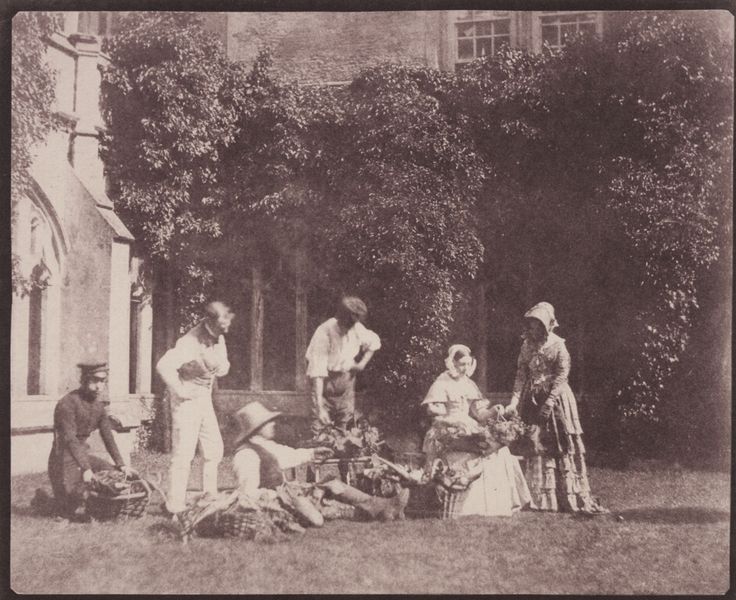
Titel: Die Obsthändler
Künstler: William Henry Fox Talbot
Standort: Lacock (UK)
Institution: Sammlung Lacock
Schlagwörter: baum, gruppe, laub, mann, schatten, weiß, bäume, frauen, menschen, sitzen, blumen, damen, fenster, frau, grau, hell, hut, hüte, kleid, kleider, licht, männer, schwarz, szene, anlage, dame, gebäude, gras, haus, rasen, tuch, wiese, gesellschaft, haube, herren, rock, hemd, hose, mütze, wand, diener, falten, kleidung, stehen, kirche, sonne, familie, theater, gotik, kinder, garten, ranken, bein, sommer, liegen, bogen, fassade, man, röcke, körbe, mauer, hof, weis, pause, picknick, rast, markt, sepia, architecture, church, columns, crowd, hat, men, people, soldier, white, window, women, wein, aristocracy, black, collar, crinoline, dress, dresses, female, figures, group, old, seated, sitting, talking, windows, woman, flowers, korb, picture, servant, brown, tor, foto, fotografie, photographie, innenhof, ruine, idyll, draußen, schwarz-weiß, uniform, soldat, hauben, photo, portal, hand, efeu, gotisch, food, tree, building, girl, house, summer, sun, trees, kletterpflanze, kostüme, boy, male, america, grass, exterior, garden, plants, black and white, weißes hemd, bonnet, mother, hats, bouquet, leaning, door, victorian, outside, sunny, day, human, party, basket, piknik, ivy, leaves, vest, family, strebepfeiler, lawn, nineteenth century, pants, pergola, war, cloth, american, leisure, outdoors, eating, top hat, humans, carry, outdoor, graten, doorway, father, shirt, standing, staff, weuß, photograph, photography, reclining, black & white, chapel, haueb, boys, vines, europe, daughter, posed, hairs, officer, strebpfeiler, slave, picnic, menmschen, madchen, picknick im freien, sit, pretty, class, servants, kneel, wealthy, relaxation, persons, game, idyllic, slaves, baskets, bauer, pillars, hi, grainy, mk, yard, lunch, institution, 20th century, middle class, twentieth century, produce, 1800s, monotone, portriat, 1900's, wedding, picnic basket, solider, 1900s, relaxing, elbows, white clothes, olfd, picnuc, hü+te, churchyard, posing, bonnets, servents, butler, old photo, frau mann hut, pincic, xx century, hamper, strützen, soldie, reclined, waldmuller, grand house, pictinc, family portriat, recumbent, 흑백사진, 소풍